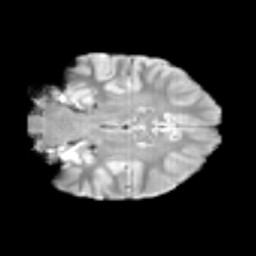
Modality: T2w
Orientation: coronal
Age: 13
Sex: female
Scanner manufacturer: siemens
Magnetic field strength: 3 T
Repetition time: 3.8 s
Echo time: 0.07 s